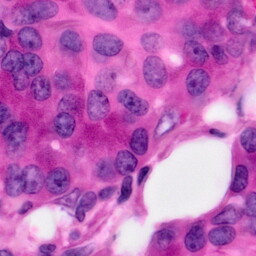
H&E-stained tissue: Pancreatic